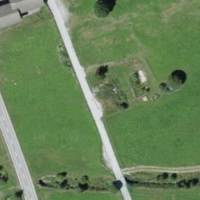
EUNIS habitat code: 26
Species observed at this site:
Artemisia vulgaris